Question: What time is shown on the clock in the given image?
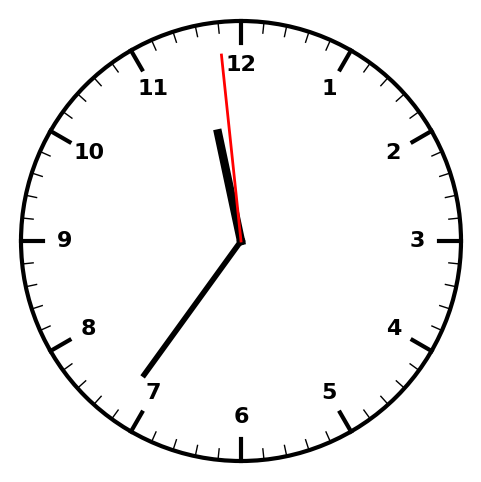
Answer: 11:35:59